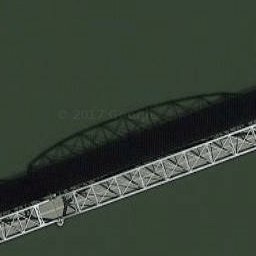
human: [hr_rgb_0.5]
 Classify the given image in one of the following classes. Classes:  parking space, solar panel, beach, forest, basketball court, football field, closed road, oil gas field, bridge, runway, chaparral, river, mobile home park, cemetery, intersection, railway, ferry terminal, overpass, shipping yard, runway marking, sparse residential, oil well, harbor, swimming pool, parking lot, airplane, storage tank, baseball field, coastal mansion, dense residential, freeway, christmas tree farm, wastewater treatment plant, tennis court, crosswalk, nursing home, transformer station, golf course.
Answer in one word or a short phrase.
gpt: bridge